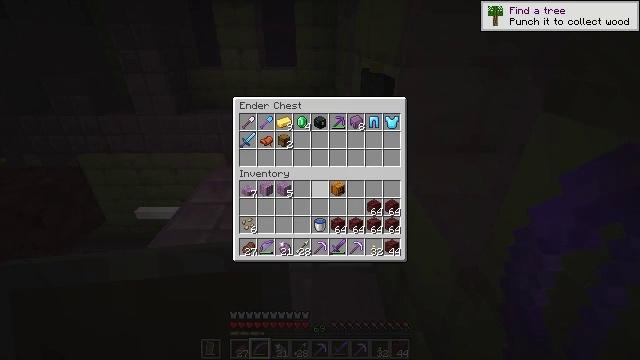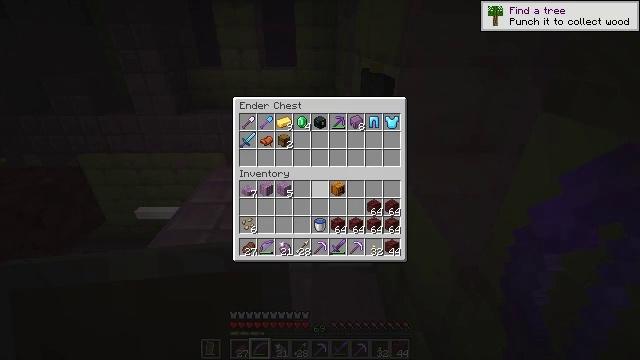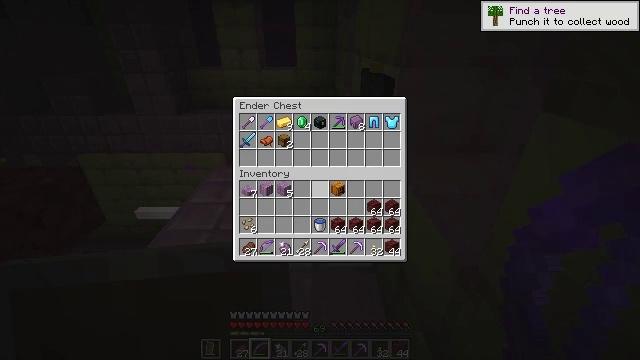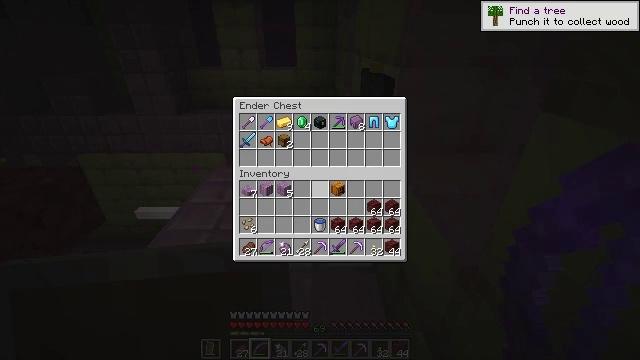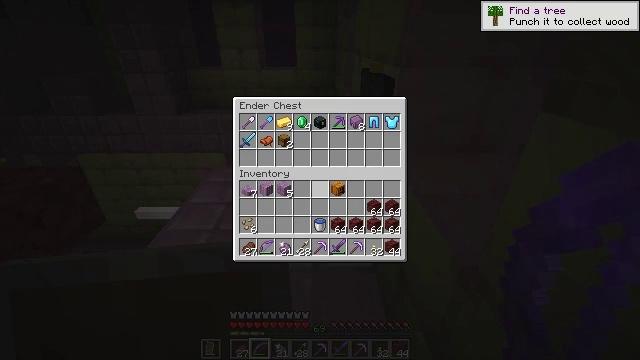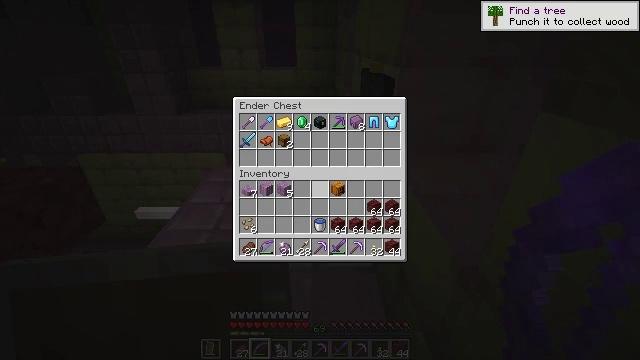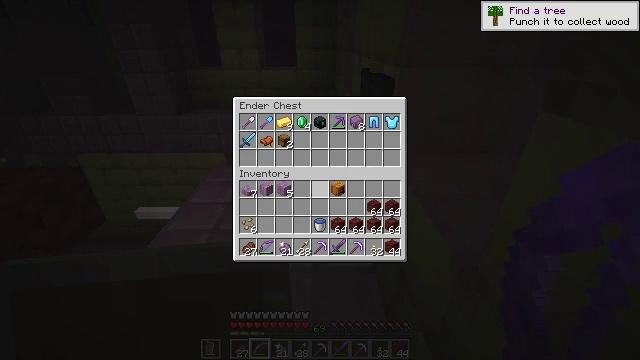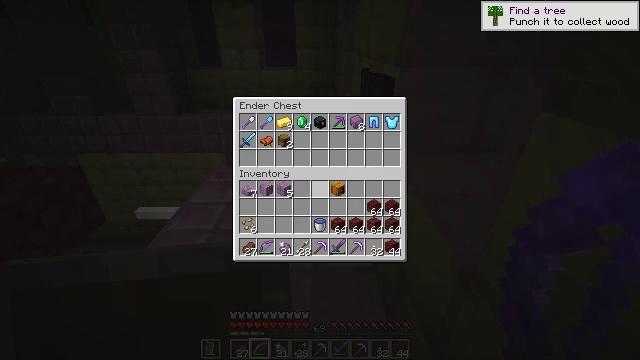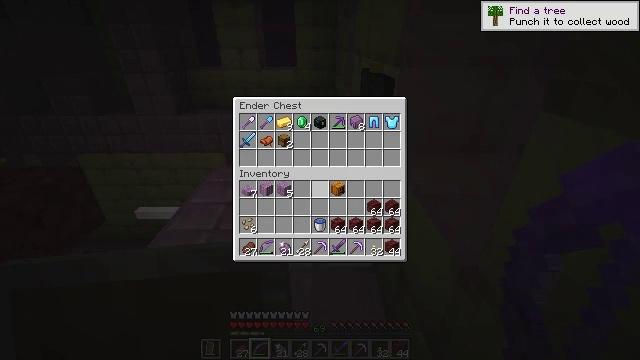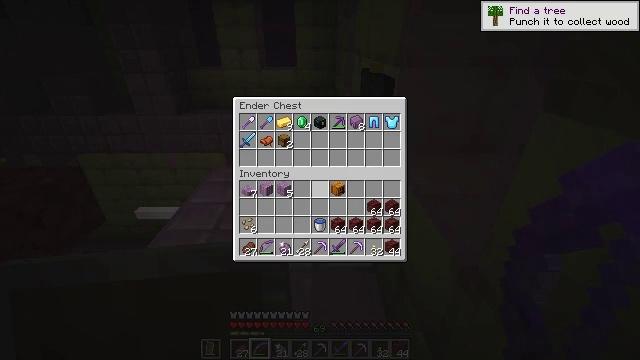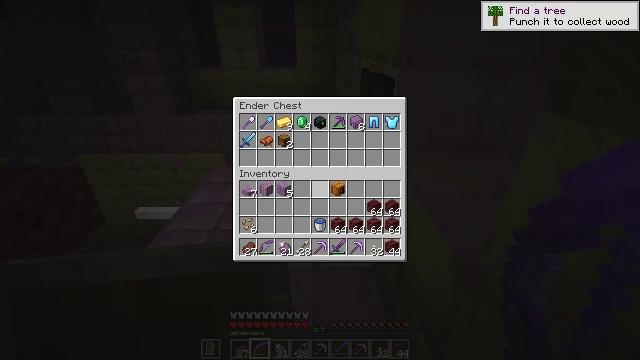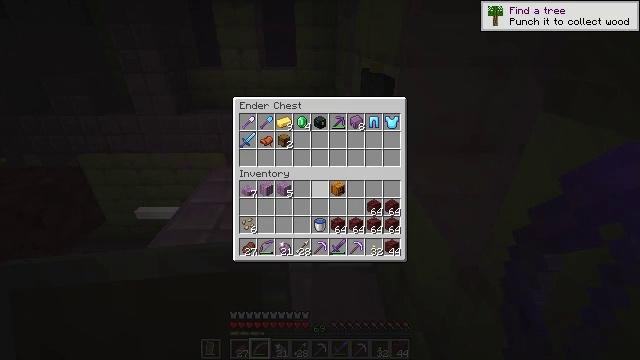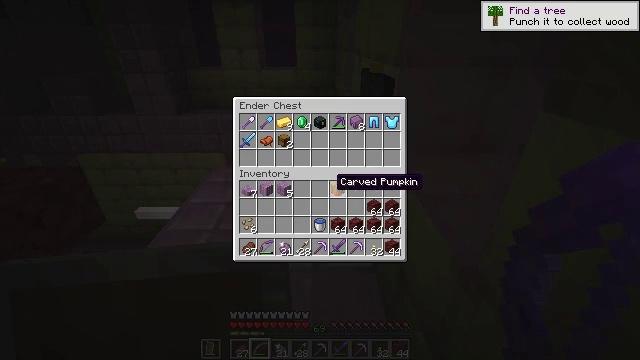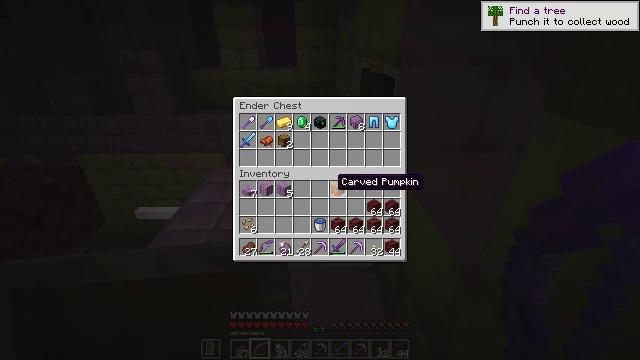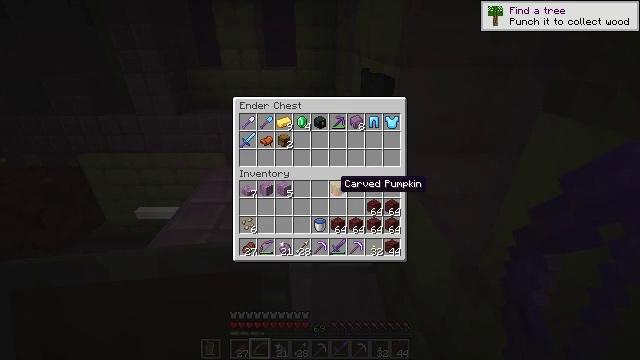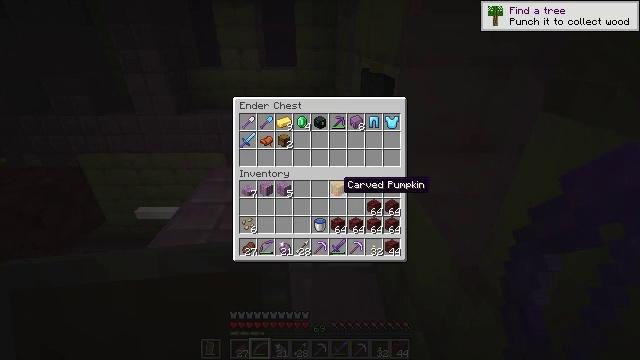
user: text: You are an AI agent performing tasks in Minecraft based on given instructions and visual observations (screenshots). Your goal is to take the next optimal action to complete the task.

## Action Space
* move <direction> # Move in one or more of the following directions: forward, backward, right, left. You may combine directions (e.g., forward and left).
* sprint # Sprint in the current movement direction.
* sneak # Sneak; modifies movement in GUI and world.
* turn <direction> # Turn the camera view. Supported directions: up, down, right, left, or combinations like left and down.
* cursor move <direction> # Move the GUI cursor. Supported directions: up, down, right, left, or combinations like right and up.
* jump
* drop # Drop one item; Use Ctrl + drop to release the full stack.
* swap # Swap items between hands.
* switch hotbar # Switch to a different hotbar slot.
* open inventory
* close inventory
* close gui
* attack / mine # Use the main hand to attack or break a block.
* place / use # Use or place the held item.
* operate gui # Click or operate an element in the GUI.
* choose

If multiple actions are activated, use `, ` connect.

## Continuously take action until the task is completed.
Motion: motion action
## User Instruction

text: Mine the ender chest.
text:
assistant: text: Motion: no_op
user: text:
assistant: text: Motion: no_op
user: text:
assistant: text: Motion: no_op
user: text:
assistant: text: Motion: no_op
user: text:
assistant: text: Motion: no_op
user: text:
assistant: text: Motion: no_op
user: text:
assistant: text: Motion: no_op
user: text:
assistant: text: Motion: no_op
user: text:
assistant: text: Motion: no_op
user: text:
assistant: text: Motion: no_op
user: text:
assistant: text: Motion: no_op
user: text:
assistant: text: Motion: no_op
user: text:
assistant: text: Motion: no_op
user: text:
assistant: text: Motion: no_op
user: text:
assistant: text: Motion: no_op
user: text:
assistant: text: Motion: no_op
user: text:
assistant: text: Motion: no_op
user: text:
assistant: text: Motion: no_op
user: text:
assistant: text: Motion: no_op
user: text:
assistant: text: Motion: no_op
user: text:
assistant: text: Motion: no_op
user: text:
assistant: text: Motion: open inventory
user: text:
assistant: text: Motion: open inventory
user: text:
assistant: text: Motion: open inventory
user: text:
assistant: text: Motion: no_op
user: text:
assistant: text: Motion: no_op
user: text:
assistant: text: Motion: no_op
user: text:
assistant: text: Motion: no_op
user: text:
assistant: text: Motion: no_op
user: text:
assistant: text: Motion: turn right